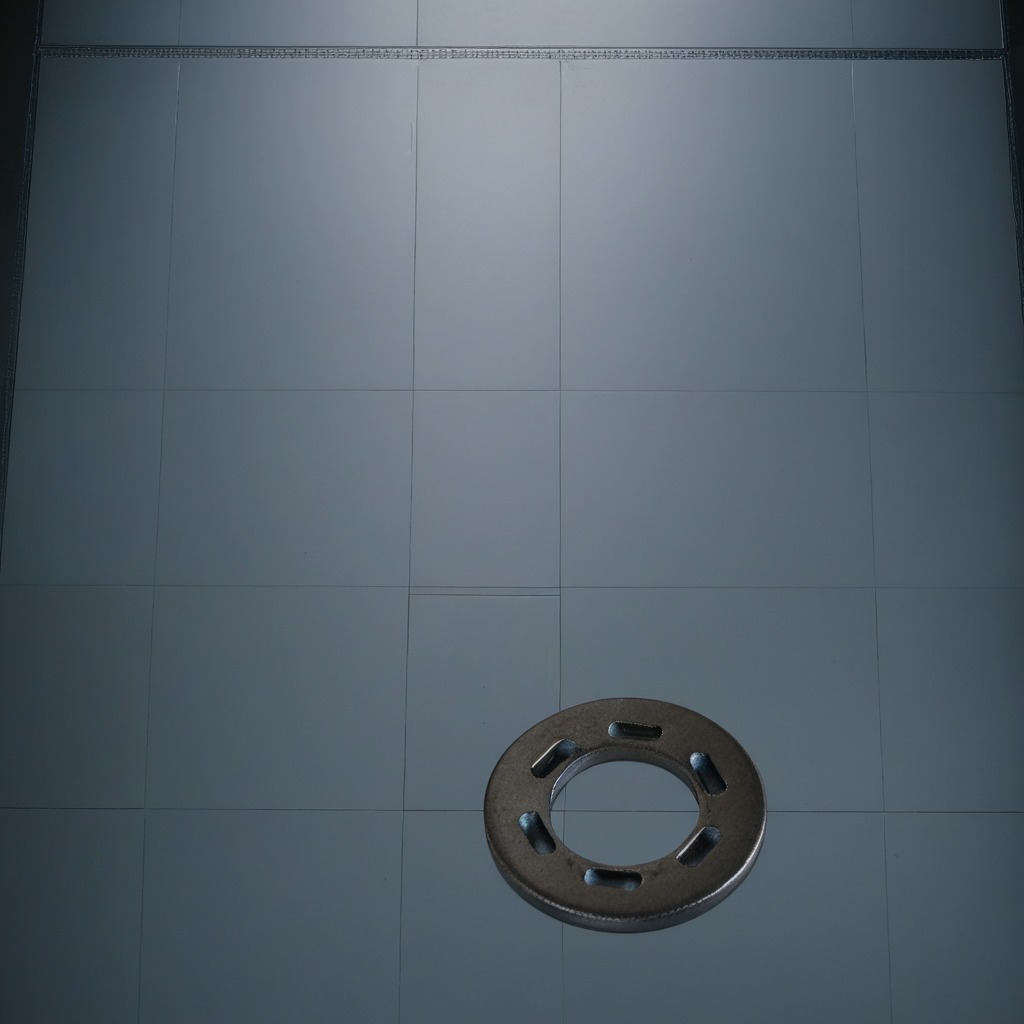
A flat metal washer is lying on the toolbox surface in an airplane hangar workshop 8K.